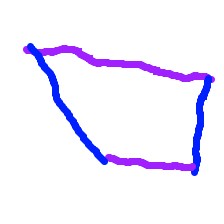
Shape: trapezoid